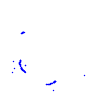
Particle: proton